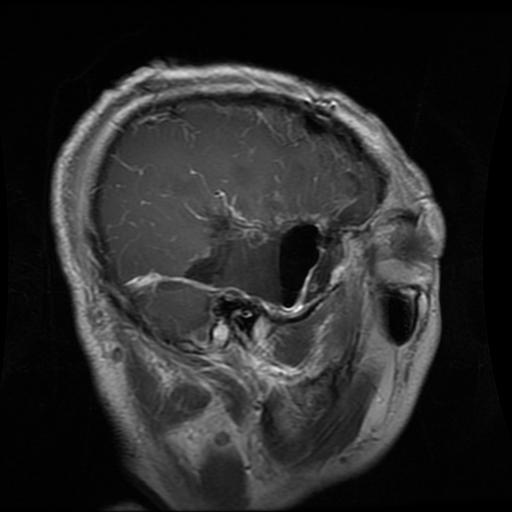
Label: glioma